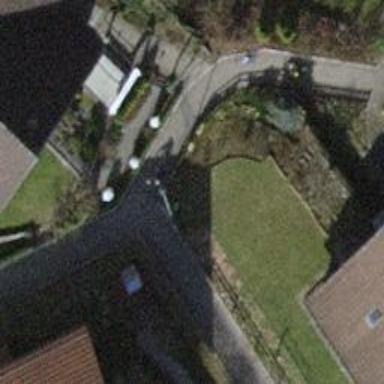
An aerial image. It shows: Paved footway.